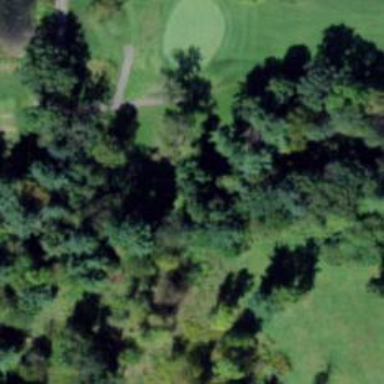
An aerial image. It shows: Golf tee.